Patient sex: M
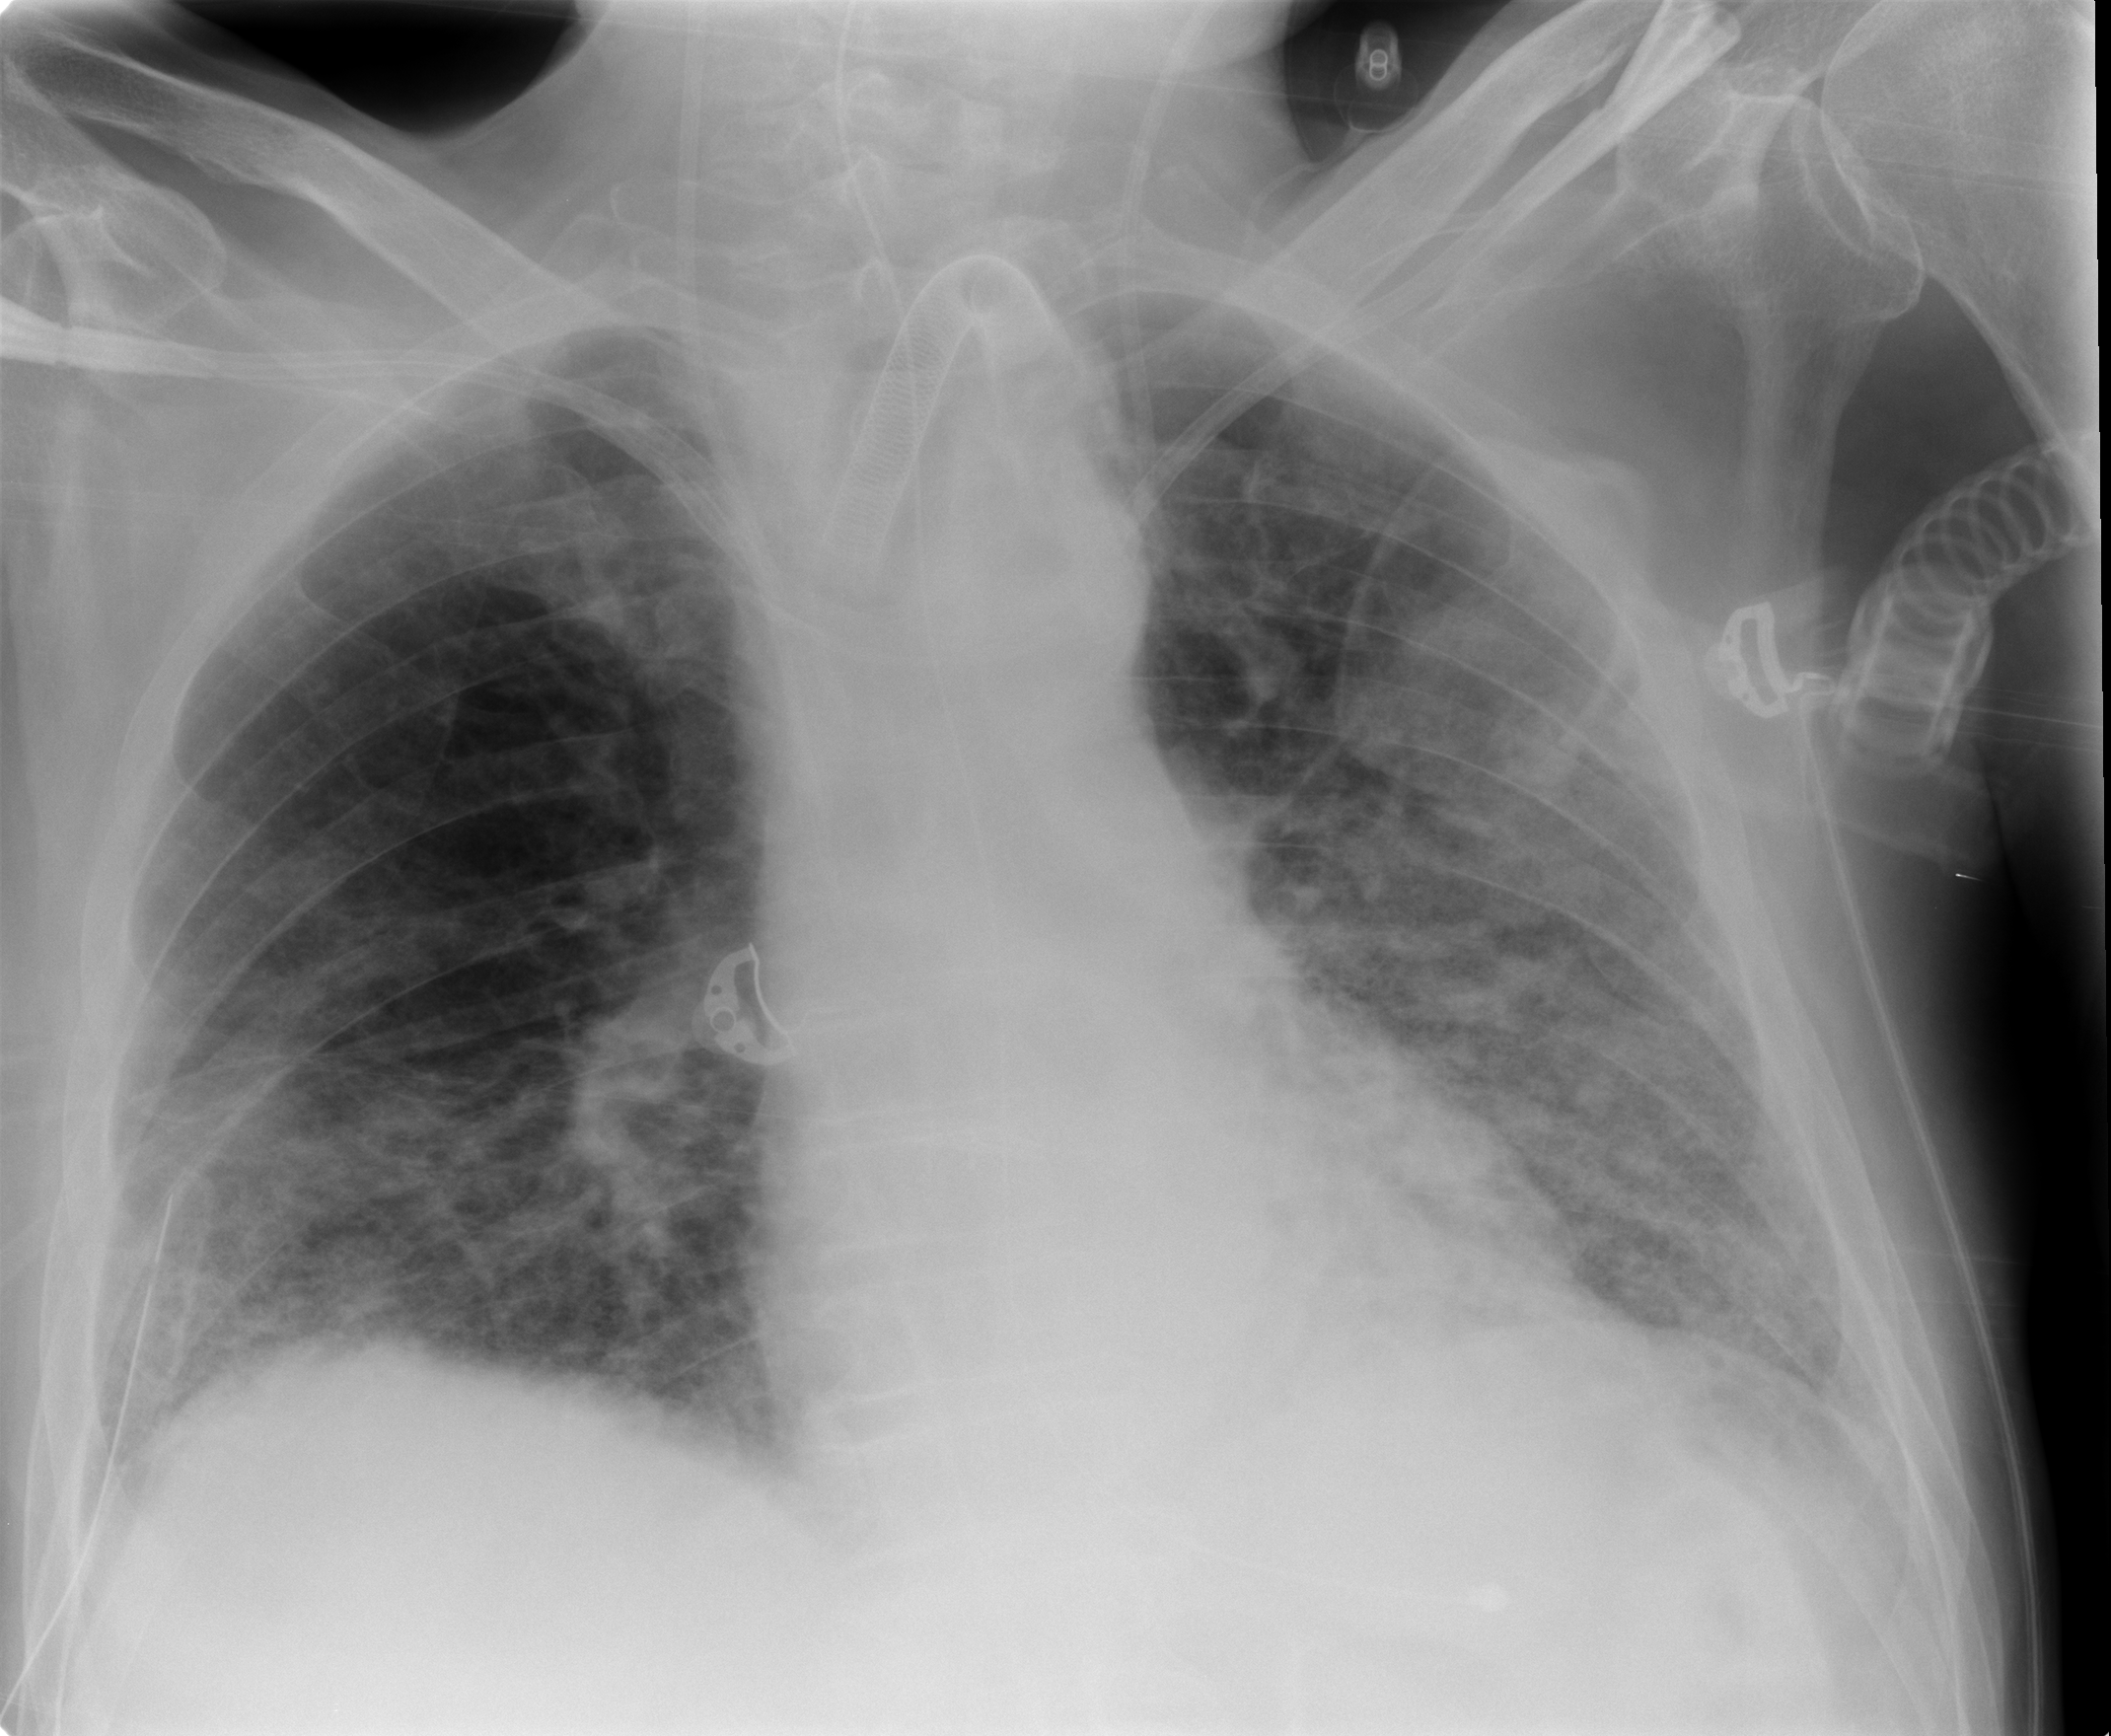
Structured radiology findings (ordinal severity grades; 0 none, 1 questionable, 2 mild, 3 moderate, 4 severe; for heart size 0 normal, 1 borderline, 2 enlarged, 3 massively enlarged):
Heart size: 0
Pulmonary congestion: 2
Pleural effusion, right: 0
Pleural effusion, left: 0
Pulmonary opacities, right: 3
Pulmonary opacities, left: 3
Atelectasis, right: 2
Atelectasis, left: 3